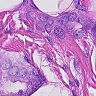
Metastatic tissue present: yes